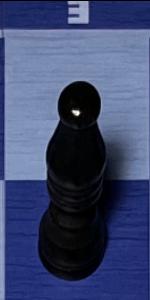
Label: Bishop_Black